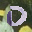
Label: 0